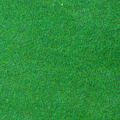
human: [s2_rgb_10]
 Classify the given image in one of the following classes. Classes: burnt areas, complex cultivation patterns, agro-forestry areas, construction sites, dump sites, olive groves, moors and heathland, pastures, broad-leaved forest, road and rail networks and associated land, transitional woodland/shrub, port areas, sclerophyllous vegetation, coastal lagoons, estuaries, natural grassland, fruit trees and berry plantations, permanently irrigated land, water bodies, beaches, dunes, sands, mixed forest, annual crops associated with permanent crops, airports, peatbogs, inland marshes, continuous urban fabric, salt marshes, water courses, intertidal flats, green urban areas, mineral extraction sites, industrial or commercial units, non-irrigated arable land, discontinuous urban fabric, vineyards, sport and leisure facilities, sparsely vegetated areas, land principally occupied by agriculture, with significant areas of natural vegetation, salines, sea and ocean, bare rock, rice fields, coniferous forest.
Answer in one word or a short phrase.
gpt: sea and ocean